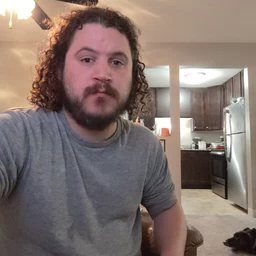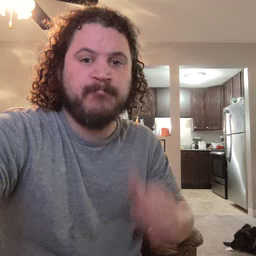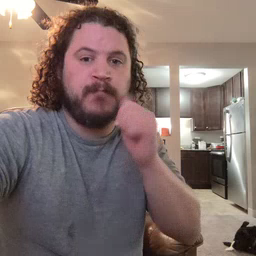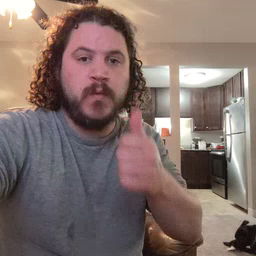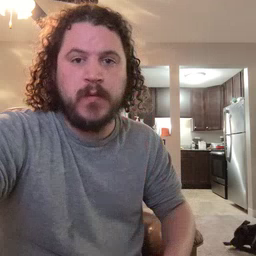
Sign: tomorrow